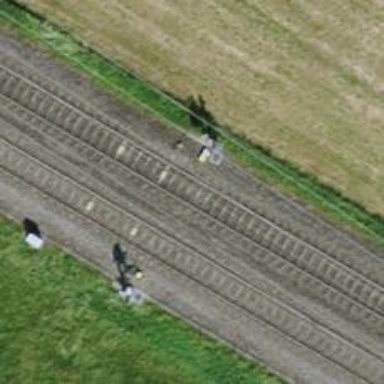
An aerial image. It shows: Railway signal.